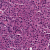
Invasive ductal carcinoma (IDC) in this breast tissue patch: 0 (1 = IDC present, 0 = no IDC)